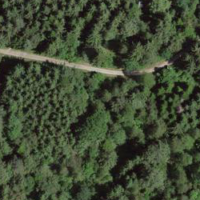
EUNIS habitat code: 44
Species observed at this site:
Vaccinium myrtillus